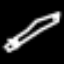
Label: pencil